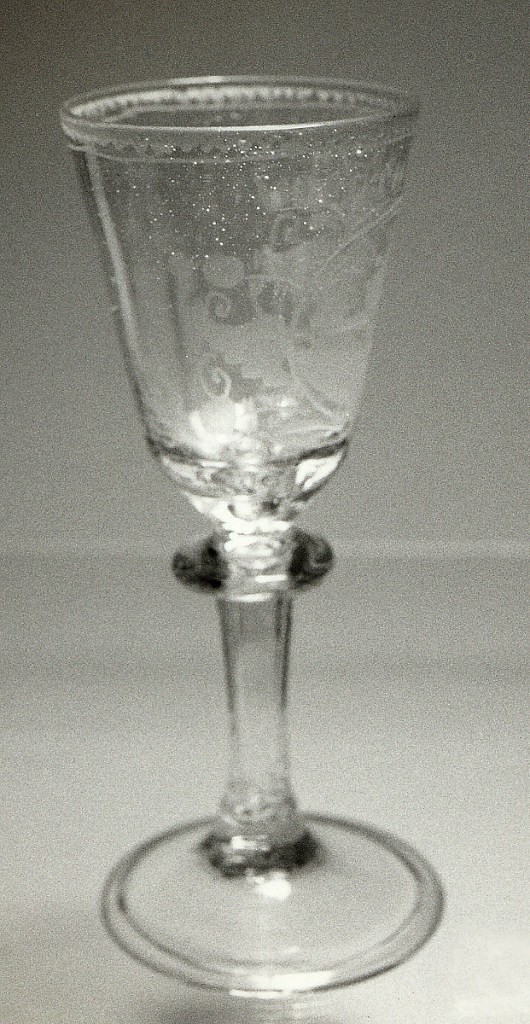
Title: goblet
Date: early–mid-18th century
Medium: glass
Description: Clear glass goblet.  Vessel is inverted bell shape with etched decoration.